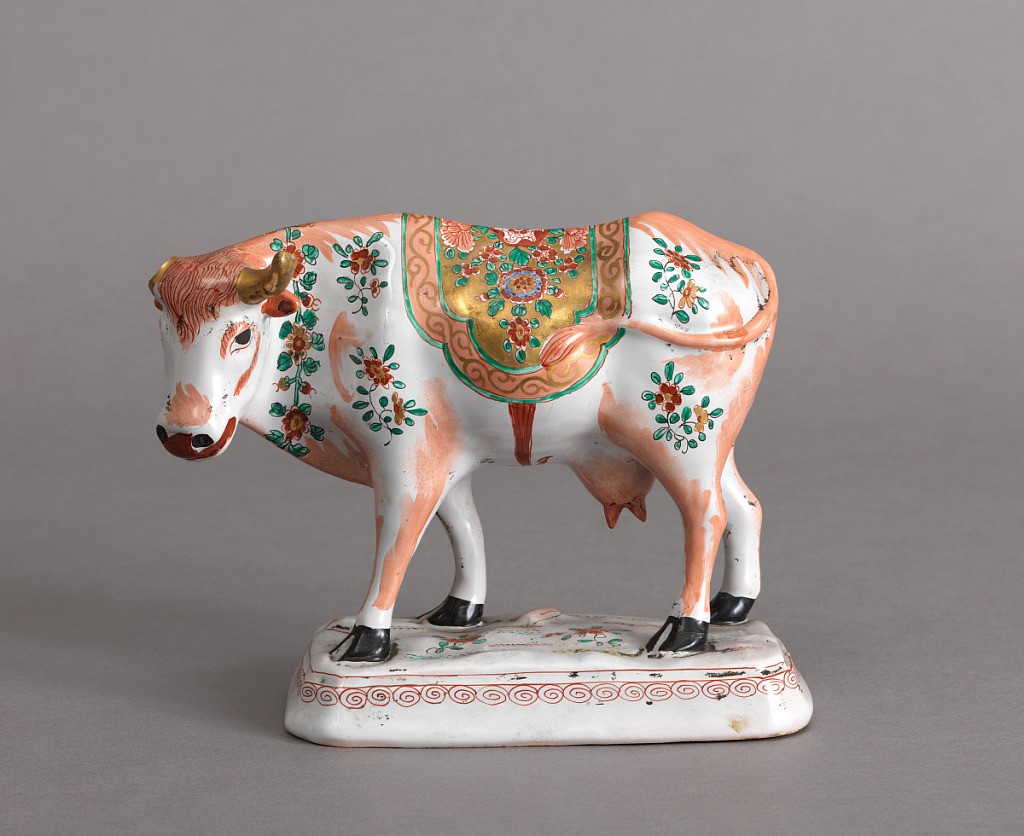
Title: Bull
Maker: Adriaen Pijnacker, Dutch
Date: ca. 1690
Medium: Tin-glazed earthenware
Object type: Figure
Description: Standing cow with head turned to the left. On an elongated octagonal base with beveled sides. Painted decoration including a blanket and sprays of flowers in green, pink, red and gold.